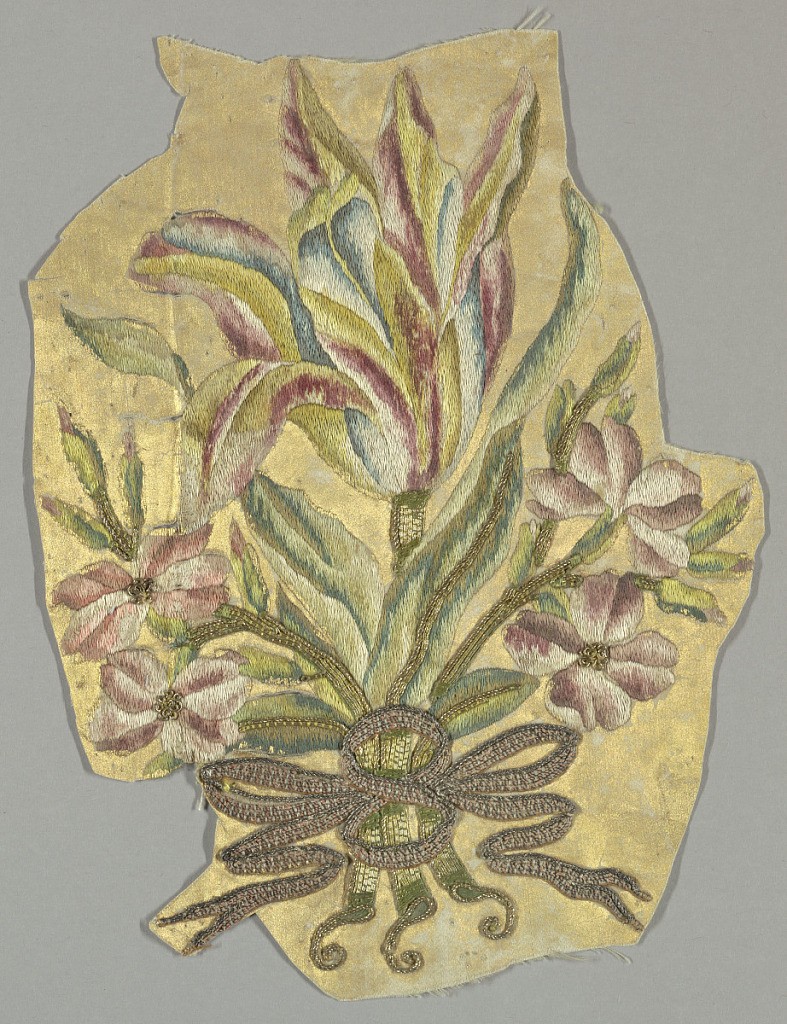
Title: Textile
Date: early 18th century
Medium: silk, metallic thread, gold paint Technique: embroidered using satin, stem and couching stiches on satin weave; painted
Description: Small fragment with a bouquet of multicolored flowers and leaves tied with a ribbon. Satin weave ground is painted gold.